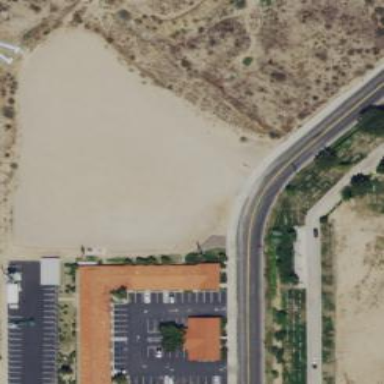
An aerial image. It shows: Unpaved parking area.